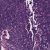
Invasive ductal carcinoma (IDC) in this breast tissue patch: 0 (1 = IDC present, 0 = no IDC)